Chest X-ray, PA view. Patient: 24 years old, sex F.
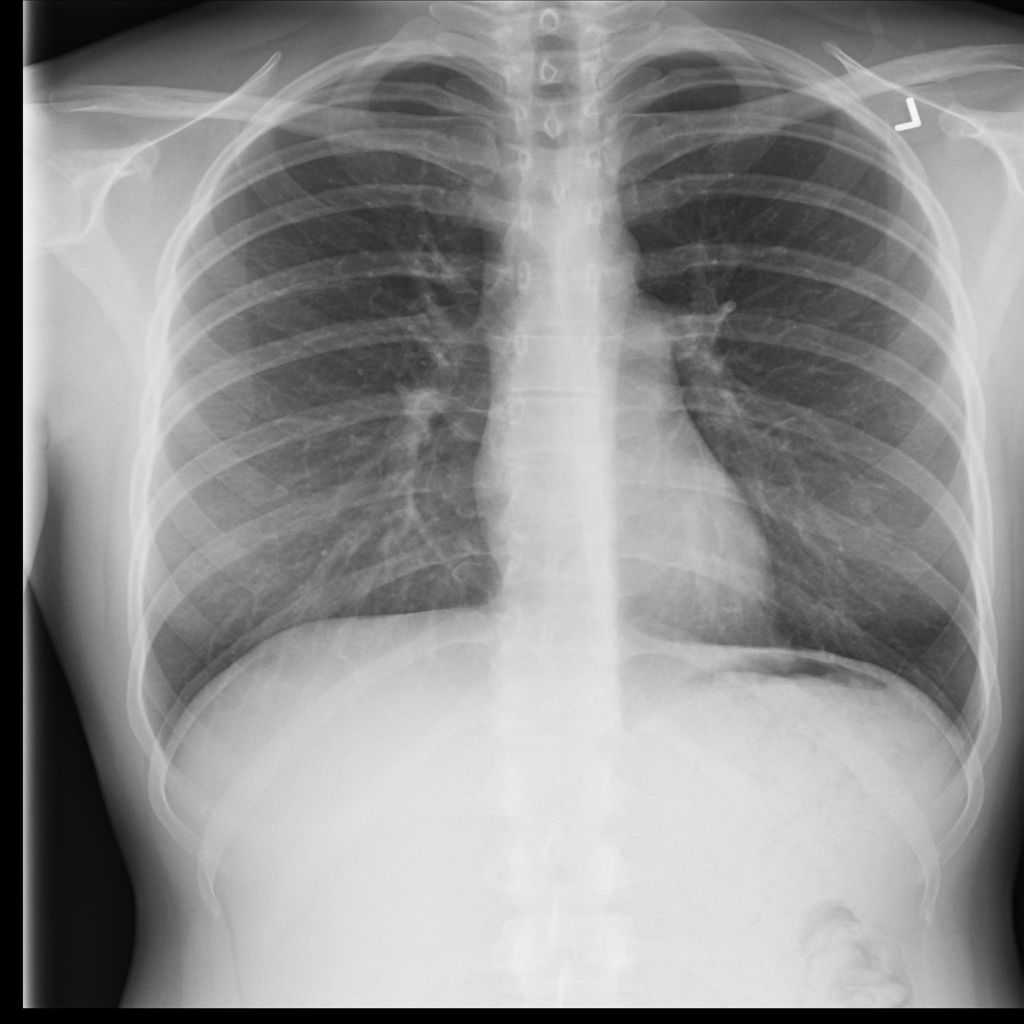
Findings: No Finding